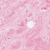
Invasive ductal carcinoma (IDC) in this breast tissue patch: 0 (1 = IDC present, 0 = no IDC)